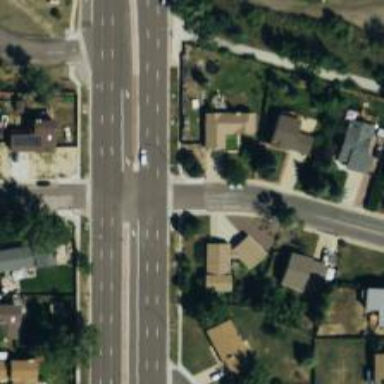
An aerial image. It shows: Unmarked road crossing.